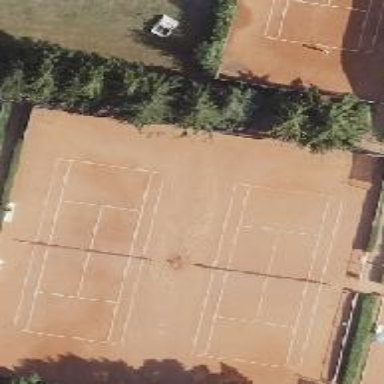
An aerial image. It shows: Clay tennis court on the leisure land pitch.